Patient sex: M
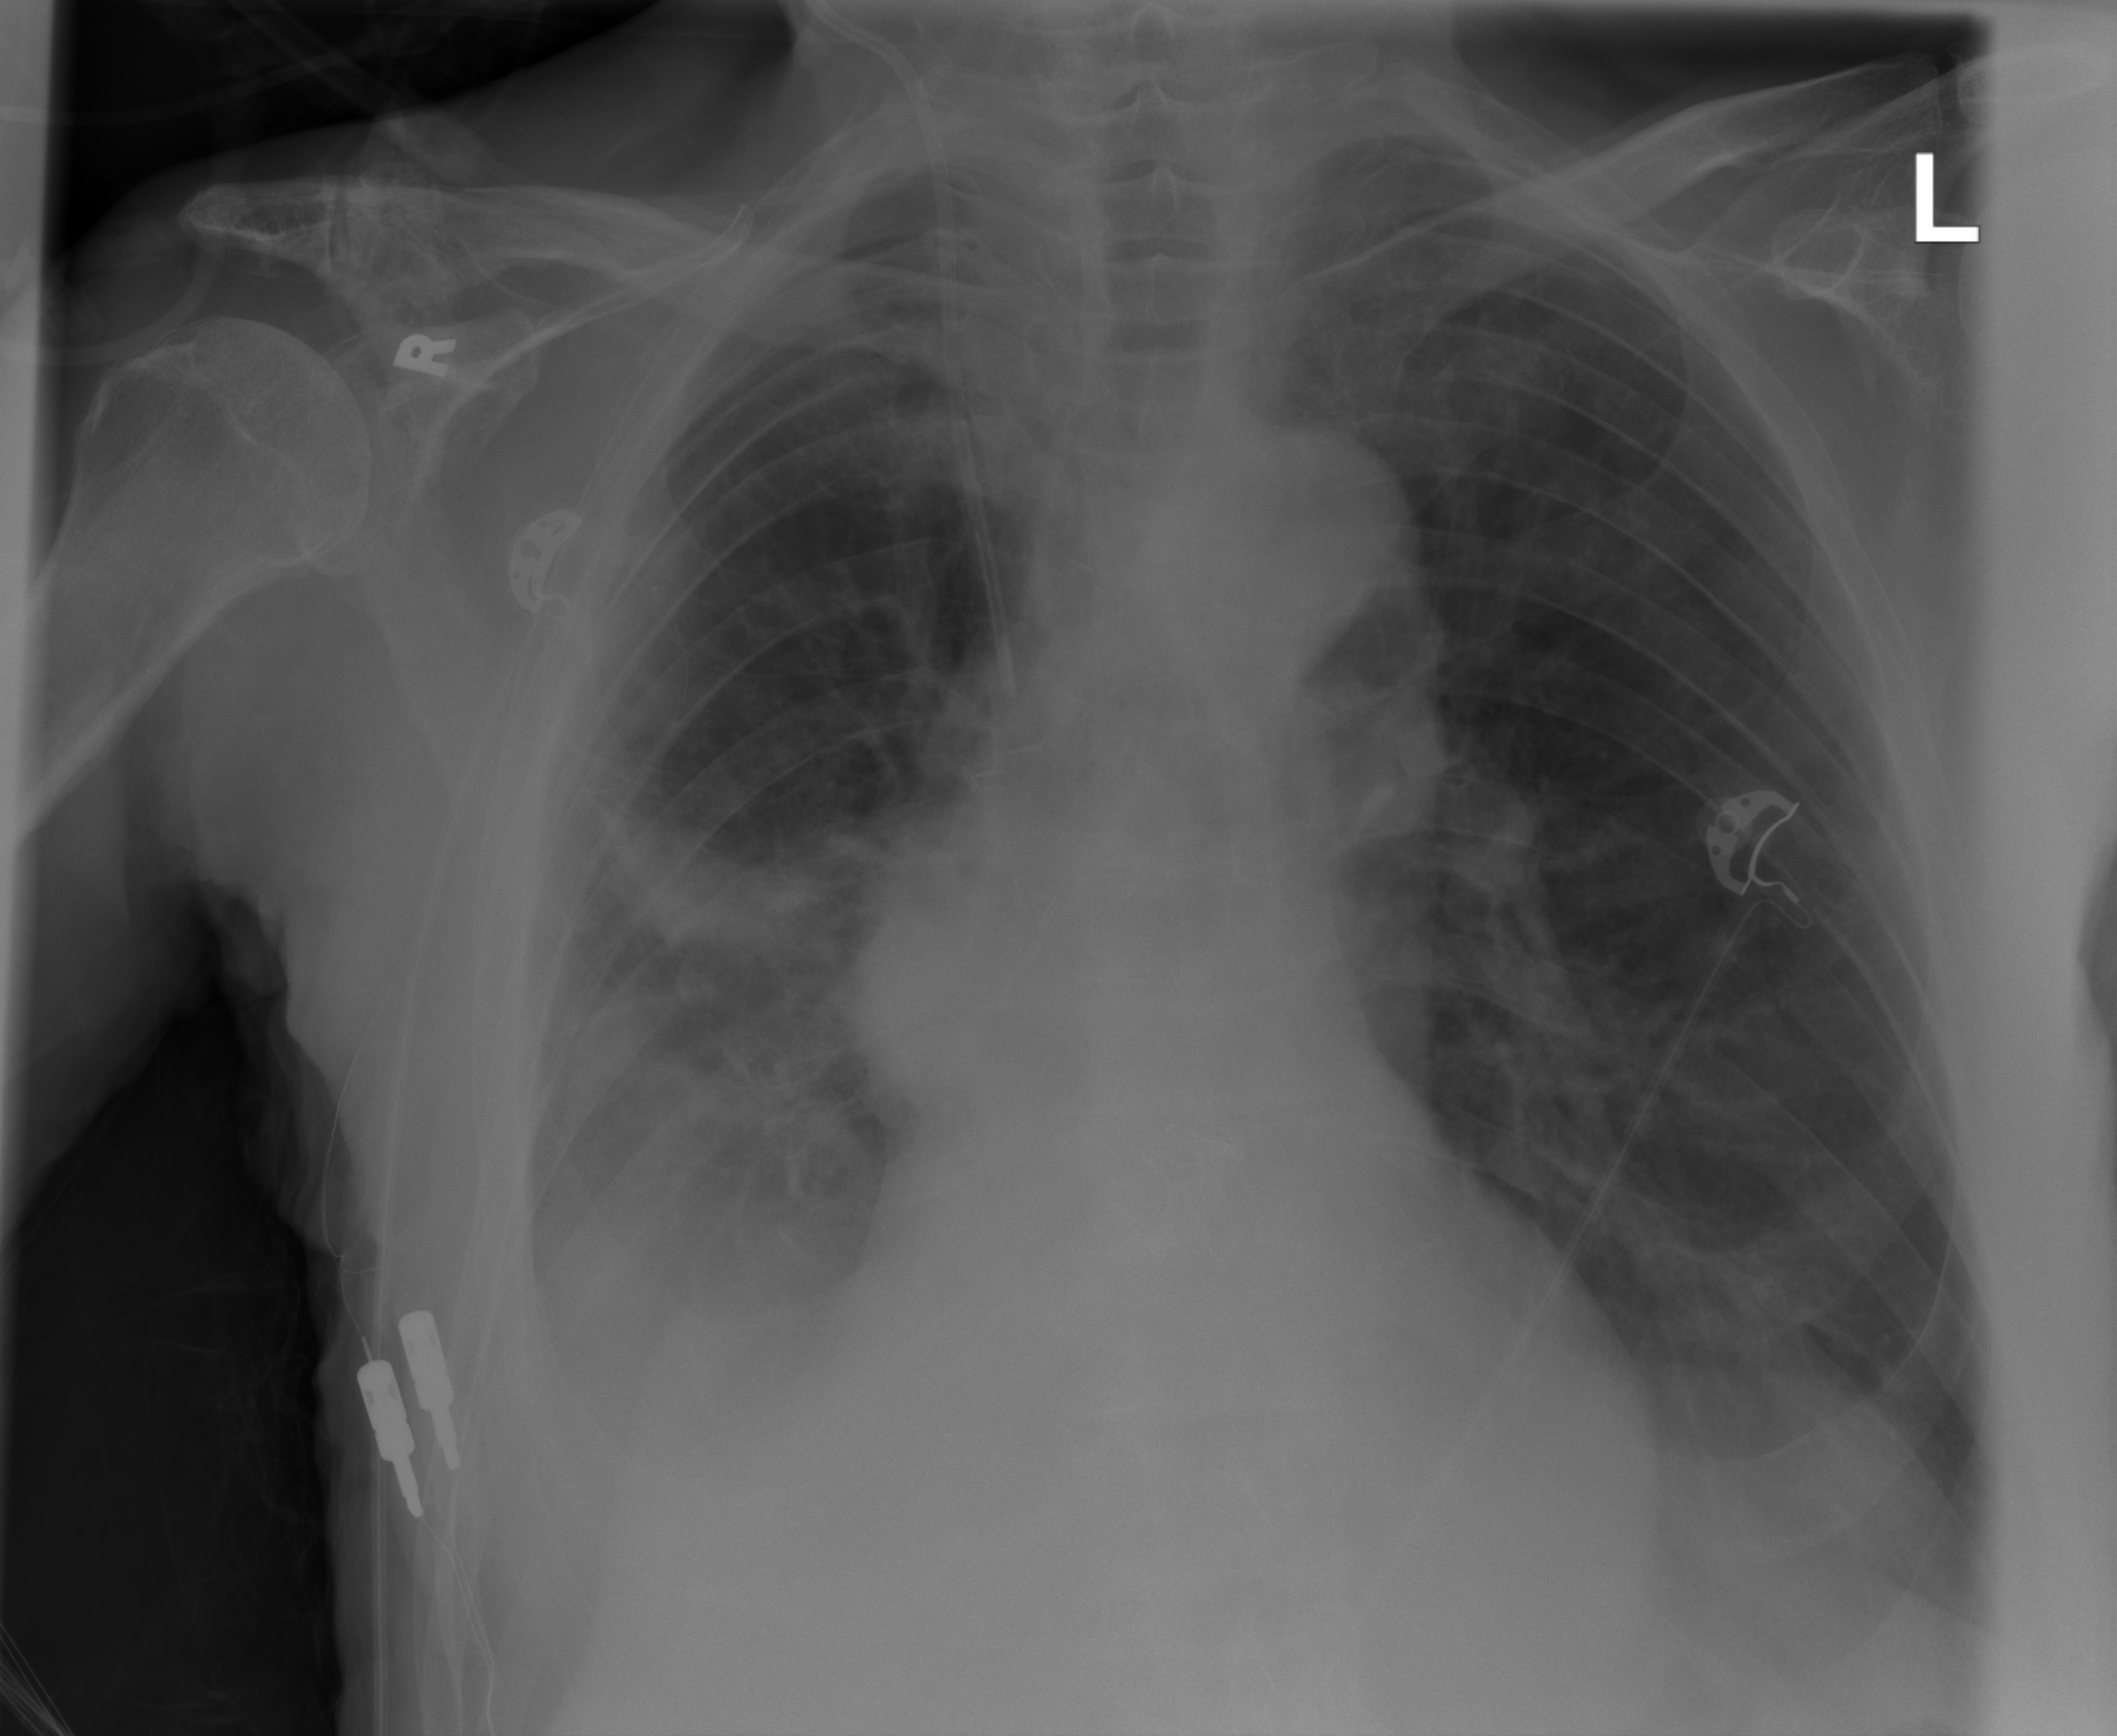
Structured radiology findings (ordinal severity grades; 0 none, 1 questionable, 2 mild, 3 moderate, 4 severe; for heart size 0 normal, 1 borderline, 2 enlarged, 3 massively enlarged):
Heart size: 2
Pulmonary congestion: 0
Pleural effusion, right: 3
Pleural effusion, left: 0
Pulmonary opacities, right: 2
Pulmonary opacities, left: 0
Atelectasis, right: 2
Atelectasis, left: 0